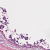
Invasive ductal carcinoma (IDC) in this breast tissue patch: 0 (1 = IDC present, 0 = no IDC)